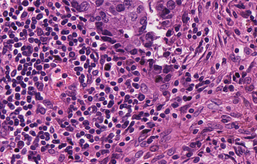
Tumor epithelial tissue: yes
Tumor-associated stroma tissue: yes
Normal tissue: no